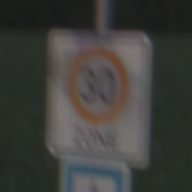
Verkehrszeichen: BeginnZone30
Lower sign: SackgasseFussgaengerDurchlaessig
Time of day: SunriseSunset
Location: Outdoor (Nature)
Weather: PartlyCloudy
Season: NotSpecified
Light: Natural